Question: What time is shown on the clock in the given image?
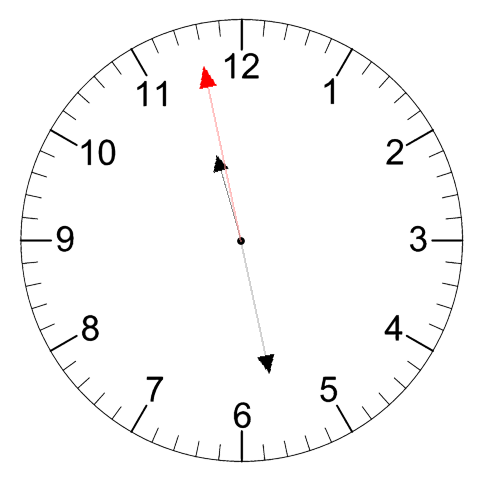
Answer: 11:27:58